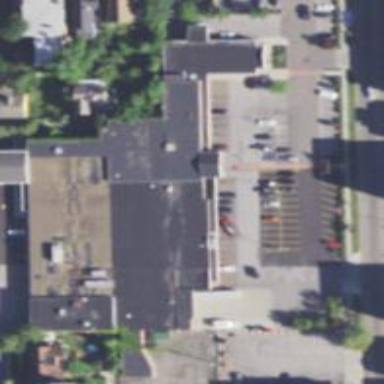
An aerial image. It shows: Supermarket.